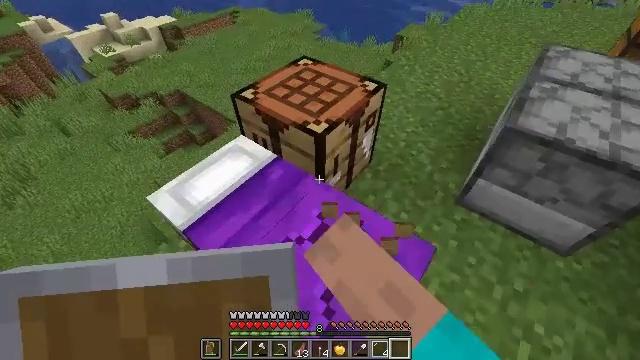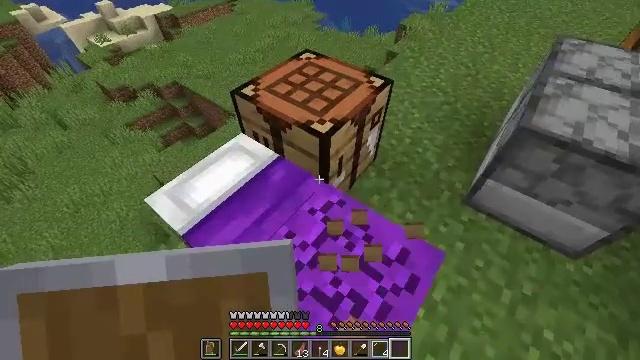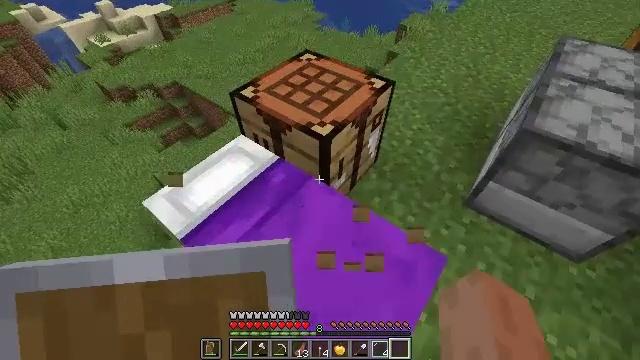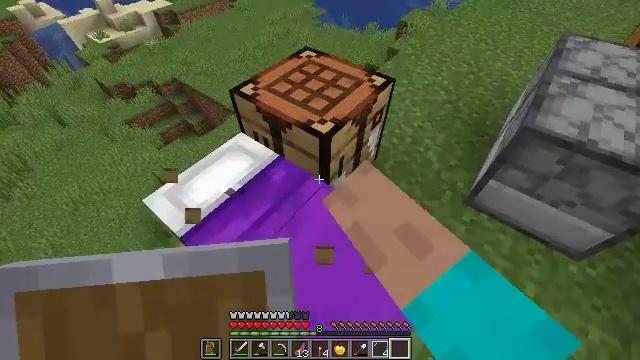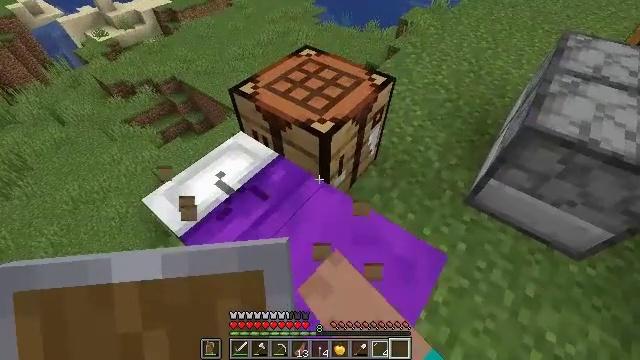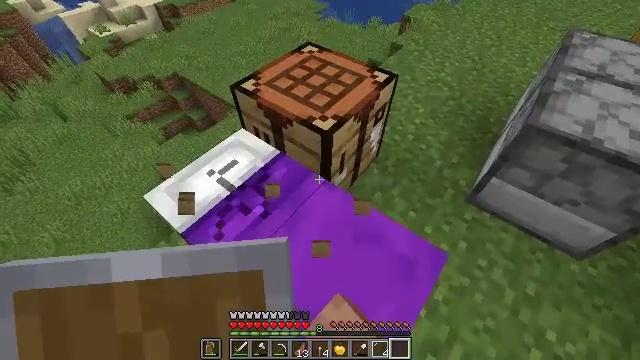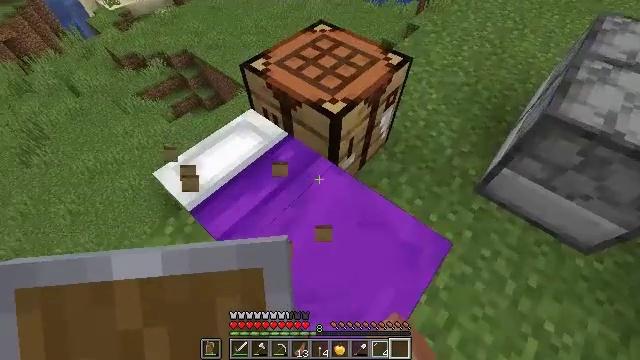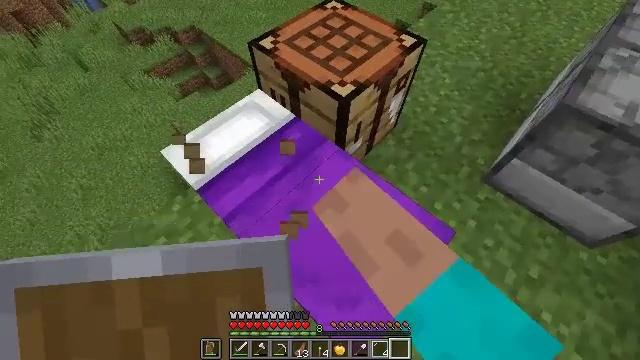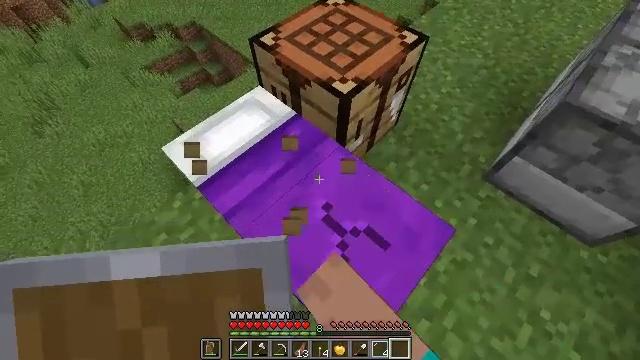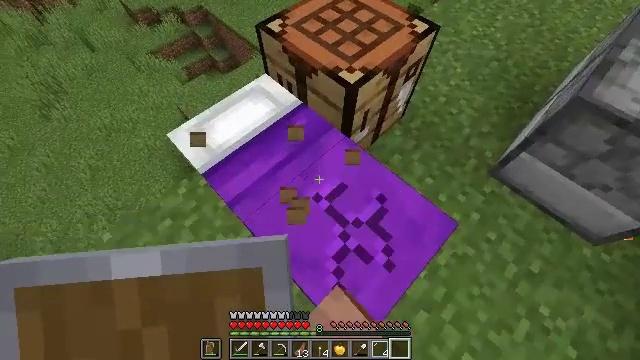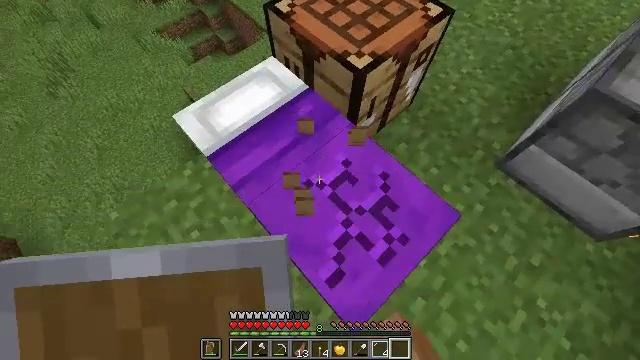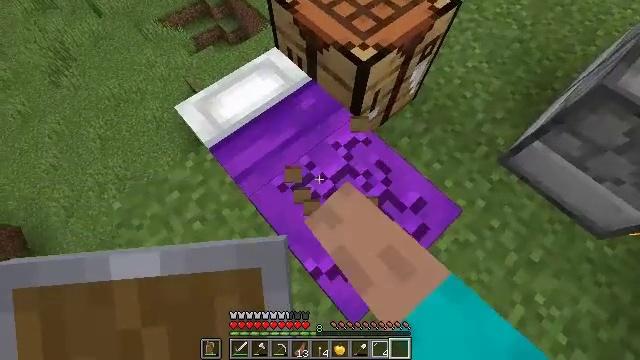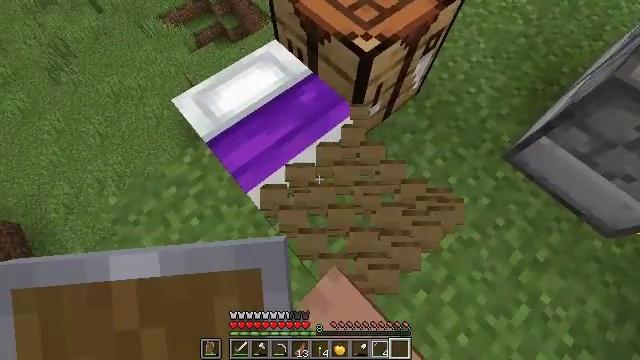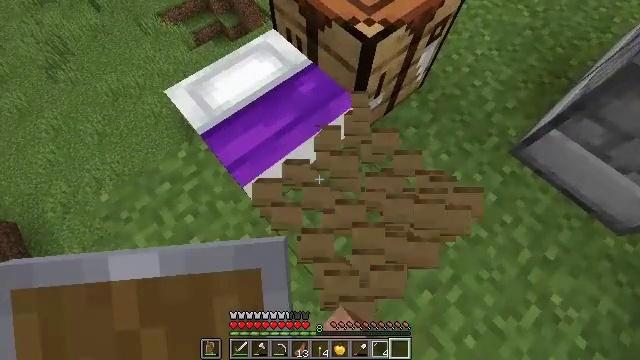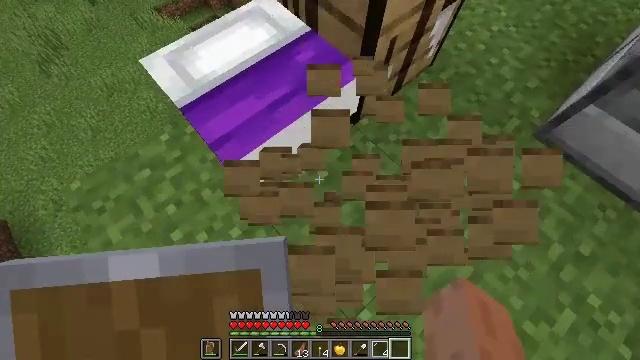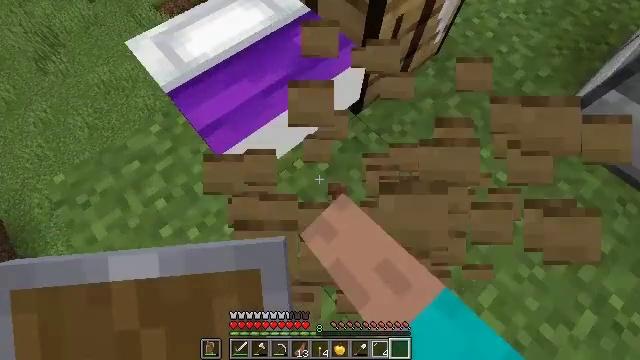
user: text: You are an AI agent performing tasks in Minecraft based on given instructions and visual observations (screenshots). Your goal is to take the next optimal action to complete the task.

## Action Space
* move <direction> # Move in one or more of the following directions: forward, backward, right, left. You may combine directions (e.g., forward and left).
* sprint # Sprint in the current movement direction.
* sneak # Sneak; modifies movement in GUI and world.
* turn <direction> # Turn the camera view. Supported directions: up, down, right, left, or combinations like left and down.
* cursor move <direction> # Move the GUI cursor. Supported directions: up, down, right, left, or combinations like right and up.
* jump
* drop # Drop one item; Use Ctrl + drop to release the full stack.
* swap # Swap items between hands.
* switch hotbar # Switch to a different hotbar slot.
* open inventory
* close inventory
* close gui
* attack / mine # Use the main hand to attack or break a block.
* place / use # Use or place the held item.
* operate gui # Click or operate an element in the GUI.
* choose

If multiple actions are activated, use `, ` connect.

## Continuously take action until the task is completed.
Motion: motion action
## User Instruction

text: Disassemble the purple bed for relocation.
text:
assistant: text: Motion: turn down, attack / mine
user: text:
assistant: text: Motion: attack / mine
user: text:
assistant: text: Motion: attack / mine
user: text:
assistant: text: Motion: attack / mine
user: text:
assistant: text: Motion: attack / mine
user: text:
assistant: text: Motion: turn left and down, attack / mine
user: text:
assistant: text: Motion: turn left and down, attack / mine
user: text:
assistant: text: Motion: attack / mine
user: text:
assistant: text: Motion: turn left and down, attack / mine
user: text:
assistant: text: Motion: turn left and down, attack / mine
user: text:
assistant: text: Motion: turn down, attack / mine
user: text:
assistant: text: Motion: attack / mine
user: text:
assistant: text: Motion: attack / mine
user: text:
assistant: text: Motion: attack / mine
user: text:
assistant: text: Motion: attack / mine
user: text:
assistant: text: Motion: attack / mine
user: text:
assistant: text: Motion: attack / mine